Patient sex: F
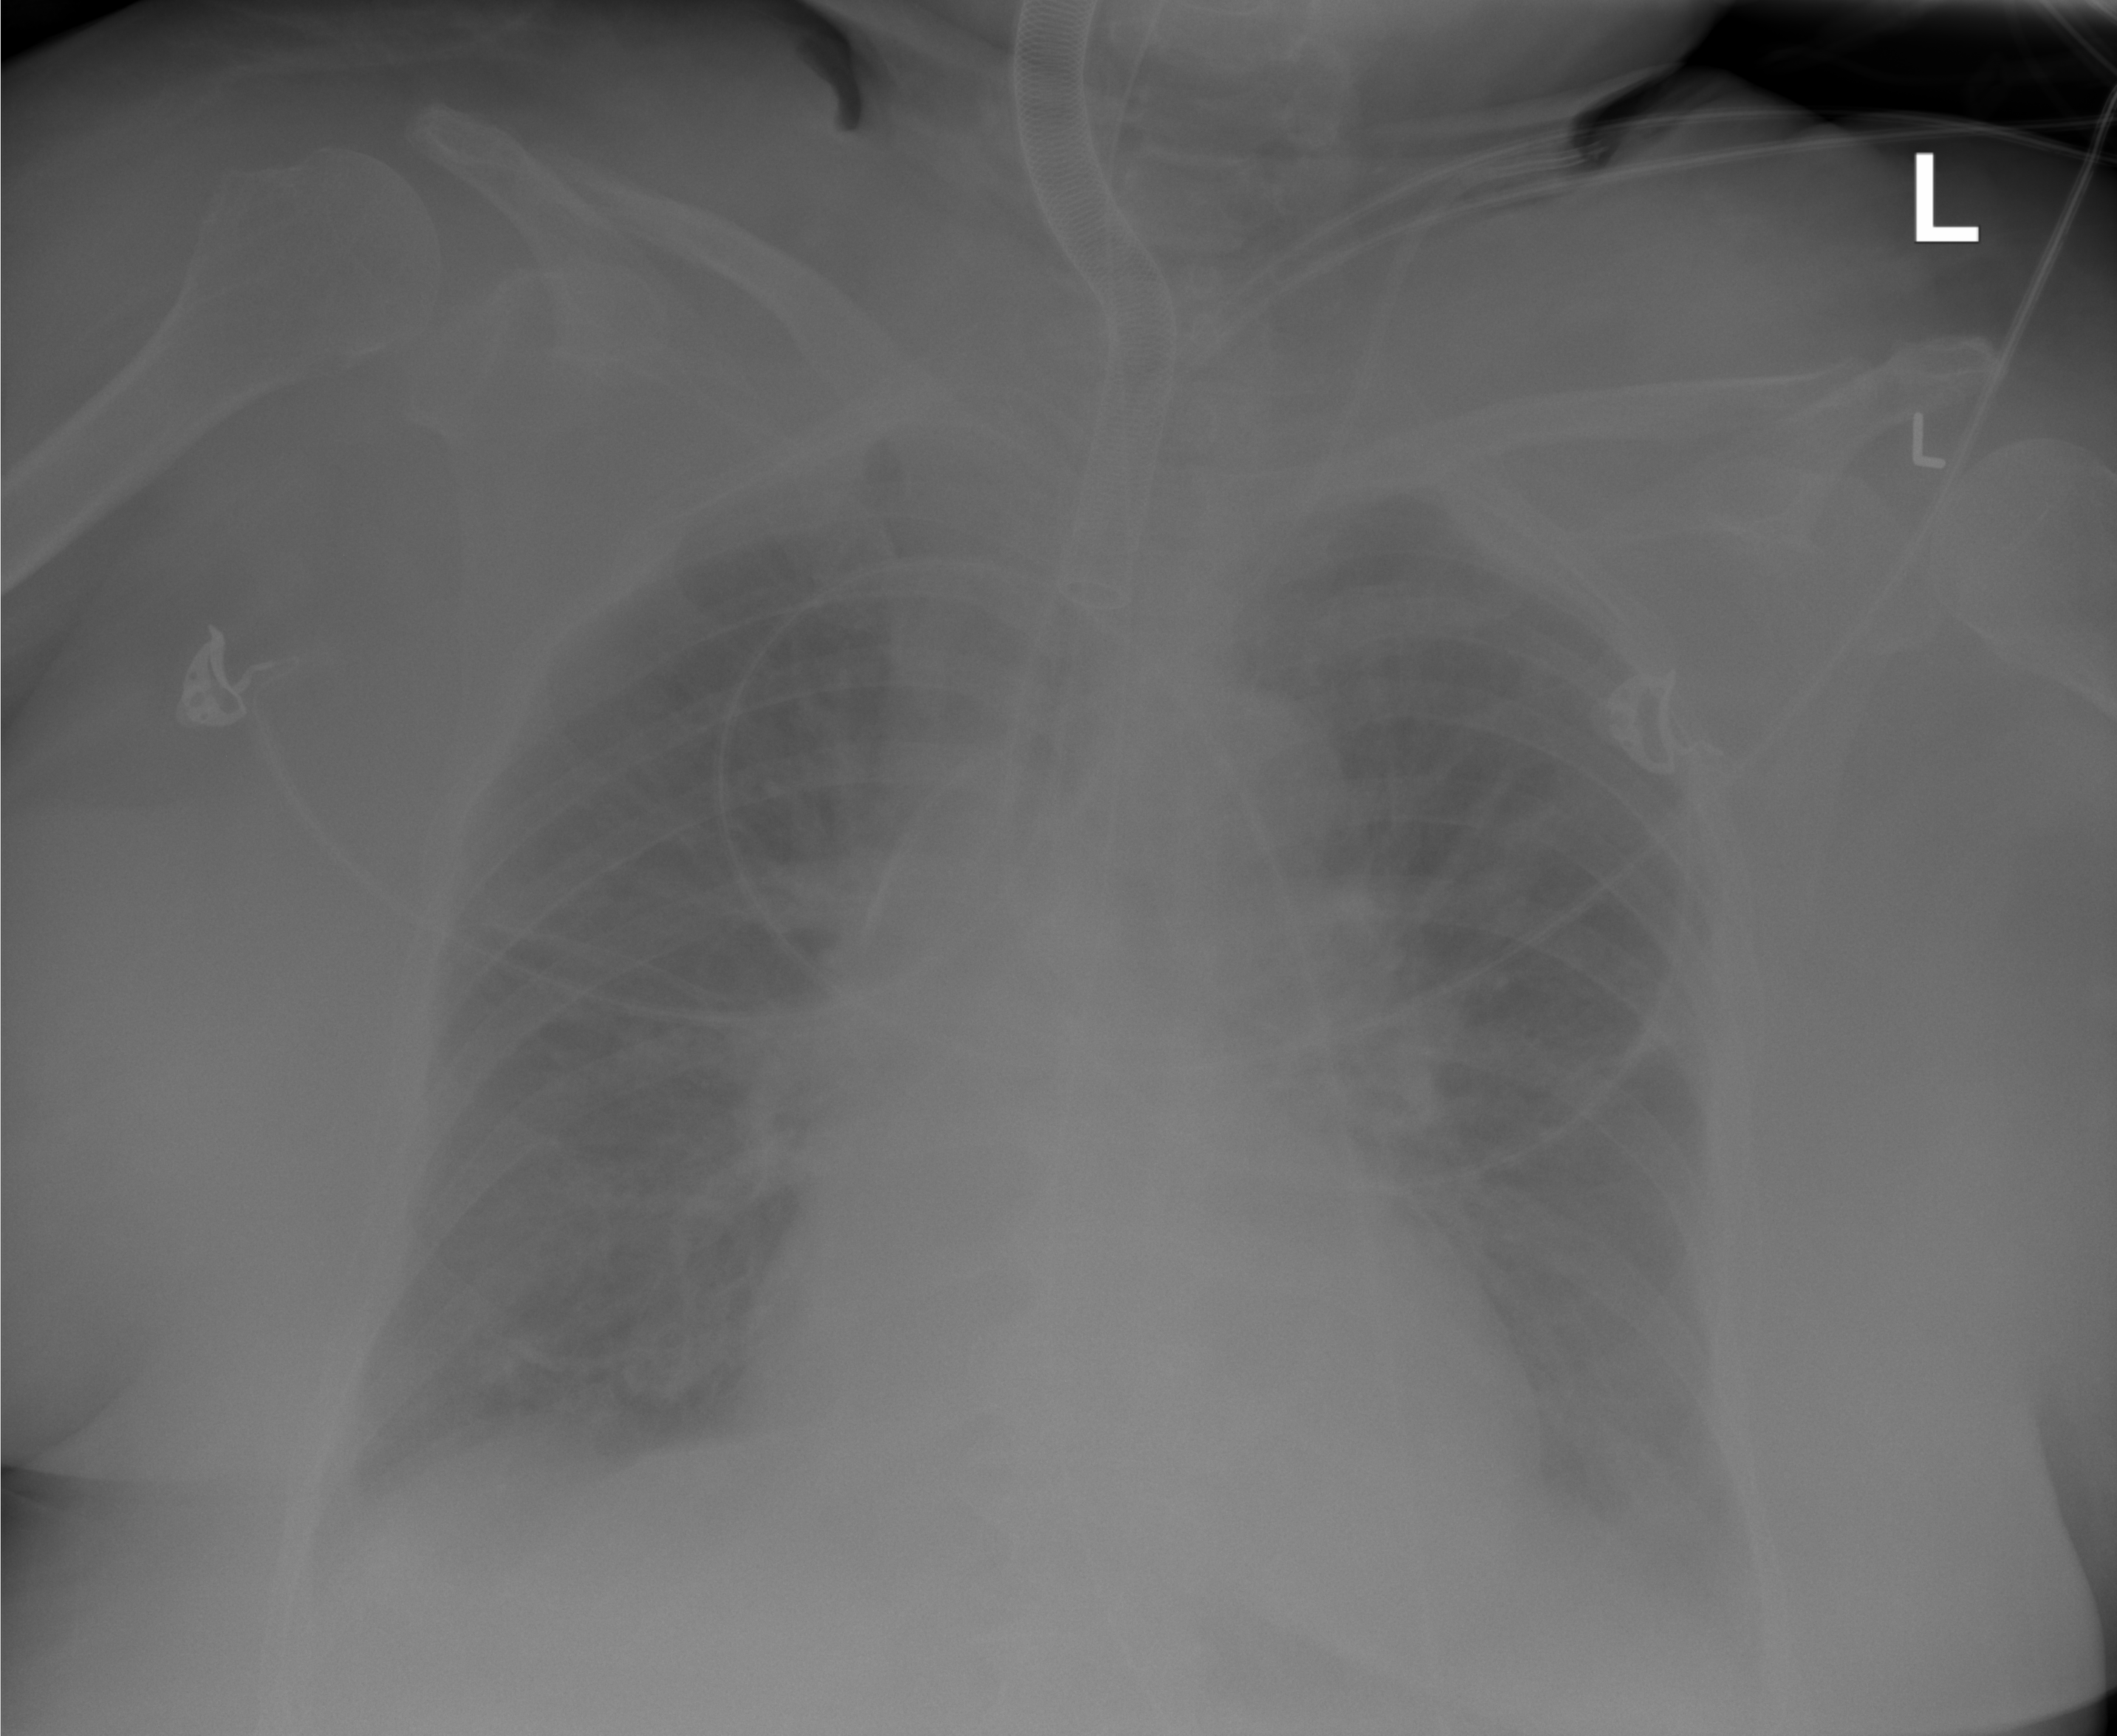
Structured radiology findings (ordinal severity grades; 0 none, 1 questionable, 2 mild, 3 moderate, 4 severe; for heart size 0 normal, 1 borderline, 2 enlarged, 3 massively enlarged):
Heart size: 0
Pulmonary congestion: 3
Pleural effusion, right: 1
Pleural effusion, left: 2
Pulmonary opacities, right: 0
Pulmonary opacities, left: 0
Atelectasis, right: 2
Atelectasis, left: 2